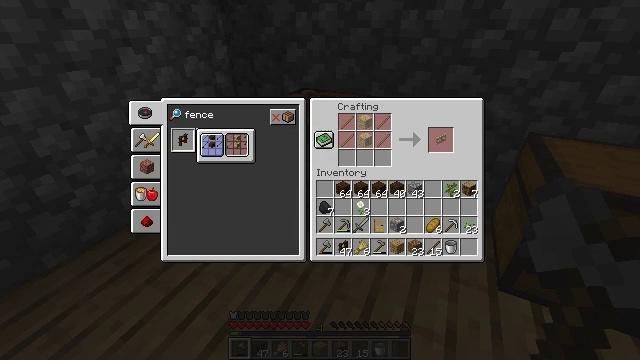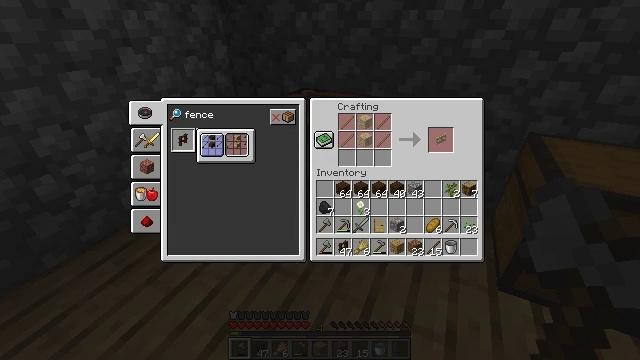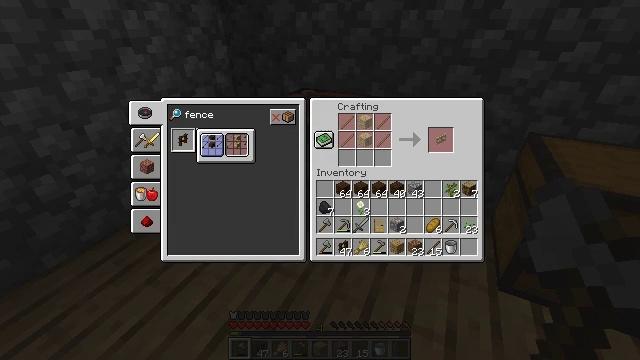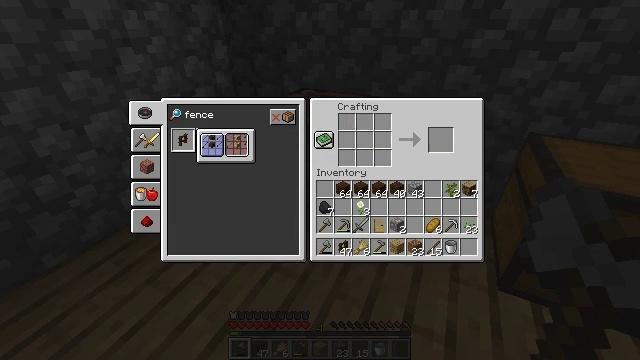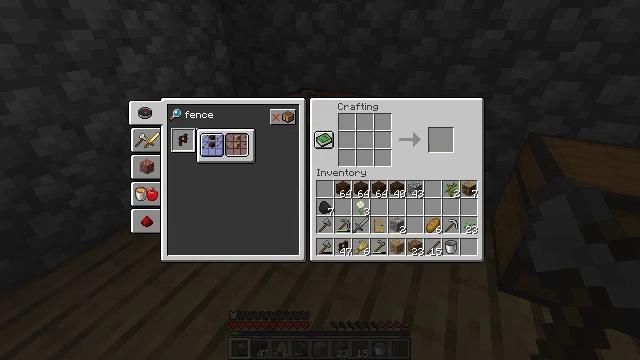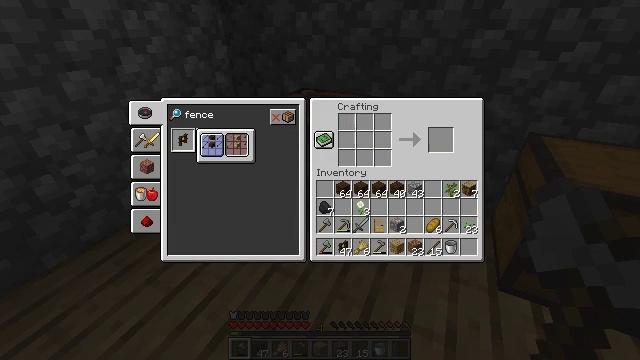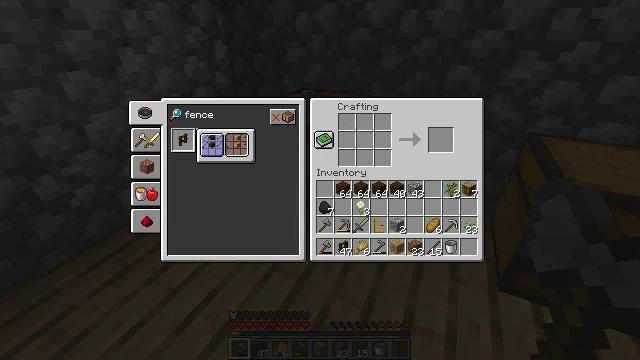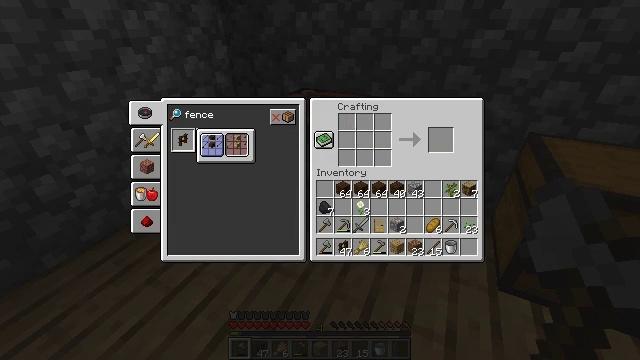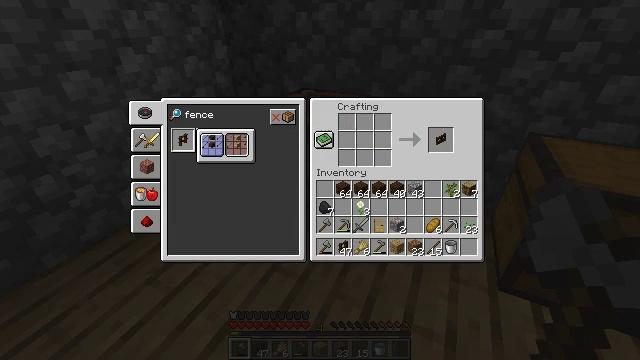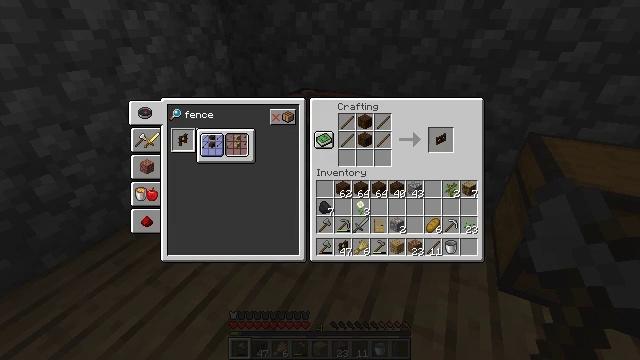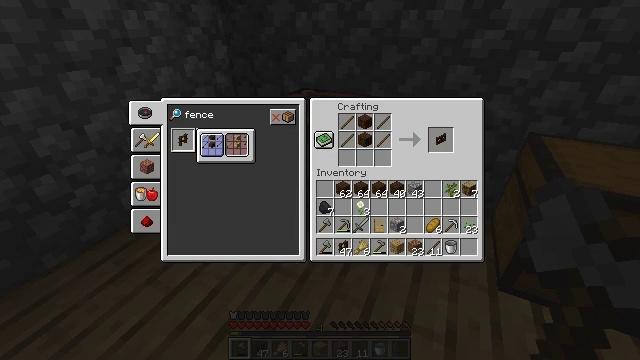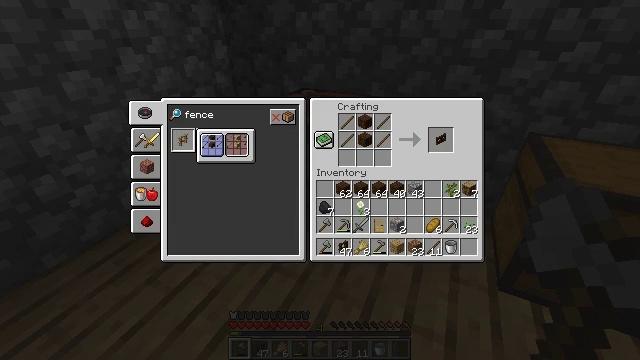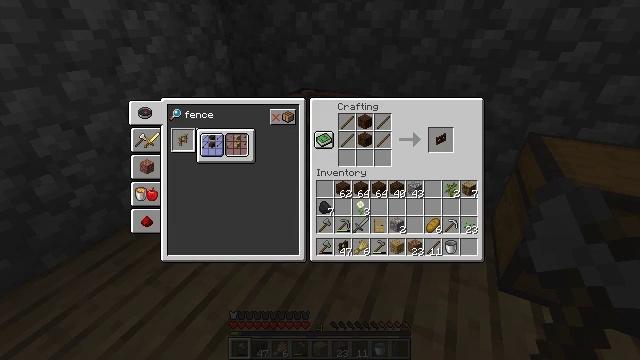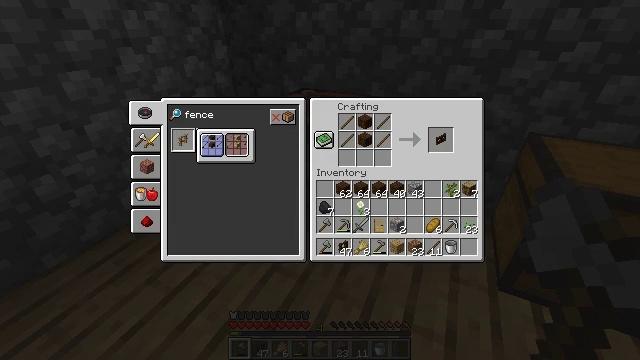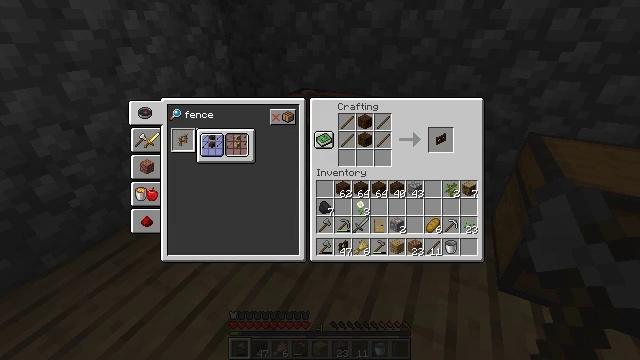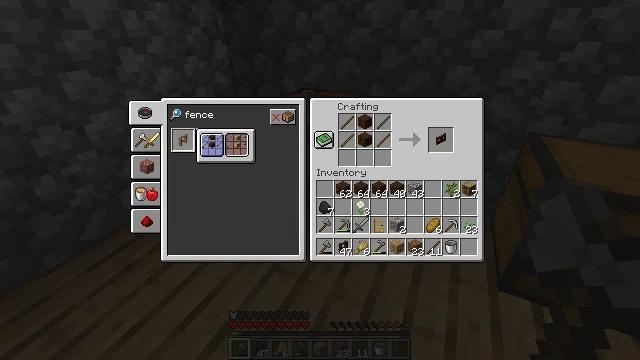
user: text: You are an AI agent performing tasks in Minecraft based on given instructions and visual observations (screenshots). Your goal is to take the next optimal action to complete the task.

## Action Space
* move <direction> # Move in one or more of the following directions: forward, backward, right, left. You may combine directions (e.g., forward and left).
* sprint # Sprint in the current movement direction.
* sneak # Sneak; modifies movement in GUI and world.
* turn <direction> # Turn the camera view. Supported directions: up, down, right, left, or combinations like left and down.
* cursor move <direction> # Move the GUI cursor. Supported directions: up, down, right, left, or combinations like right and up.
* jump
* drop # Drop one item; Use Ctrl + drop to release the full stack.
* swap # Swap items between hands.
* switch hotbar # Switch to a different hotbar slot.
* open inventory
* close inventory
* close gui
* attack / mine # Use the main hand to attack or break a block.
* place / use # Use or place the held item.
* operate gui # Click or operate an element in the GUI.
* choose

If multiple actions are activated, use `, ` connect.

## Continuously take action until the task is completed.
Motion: motion action
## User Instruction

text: Open the crafting table to make a dark oak fence gate.
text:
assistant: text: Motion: no_op
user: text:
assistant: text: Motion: no_op
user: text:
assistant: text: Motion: operate gui
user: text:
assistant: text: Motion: operate gui
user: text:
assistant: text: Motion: no_op
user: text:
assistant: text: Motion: no_op
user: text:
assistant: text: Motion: no_op
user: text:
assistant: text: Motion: no_op
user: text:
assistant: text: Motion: no_op
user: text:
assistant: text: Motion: no_op
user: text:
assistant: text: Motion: no_op
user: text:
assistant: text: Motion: no_op
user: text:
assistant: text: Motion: operate gui
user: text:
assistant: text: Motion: operate gui
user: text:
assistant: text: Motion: no_op
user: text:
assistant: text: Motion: operate gui
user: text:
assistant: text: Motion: operate gui
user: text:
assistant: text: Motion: operate gui
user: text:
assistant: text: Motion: no_op
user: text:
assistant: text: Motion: operate gui
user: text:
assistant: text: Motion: operate gui
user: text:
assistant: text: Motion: operate gui
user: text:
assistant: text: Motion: no_op
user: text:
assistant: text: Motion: no_op
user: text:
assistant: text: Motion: cursor move right
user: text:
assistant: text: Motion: cursor move right
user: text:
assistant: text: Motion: cursor move right
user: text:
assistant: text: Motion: cursor move right
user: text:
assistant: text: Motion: cursor move right
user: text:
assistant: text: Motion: cursor move right